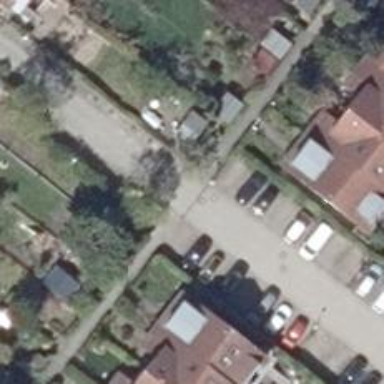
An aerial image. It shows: Living street.